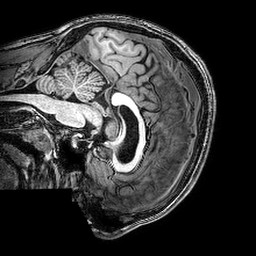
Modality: T1w
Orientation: sagittal
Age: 23
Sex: male
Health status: healthy
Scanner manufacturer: philips
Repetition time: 0.008159 s
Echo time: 0.00373 s